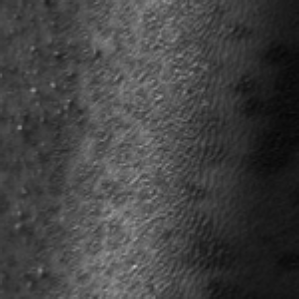
Label: frost